Question: this is the heatmap of the question. Each task can only be assigned to one person, and each person can only be assigned one task. How to allocate to maximize total profit? (all profits are multiples of ten), and output the maximum profit.
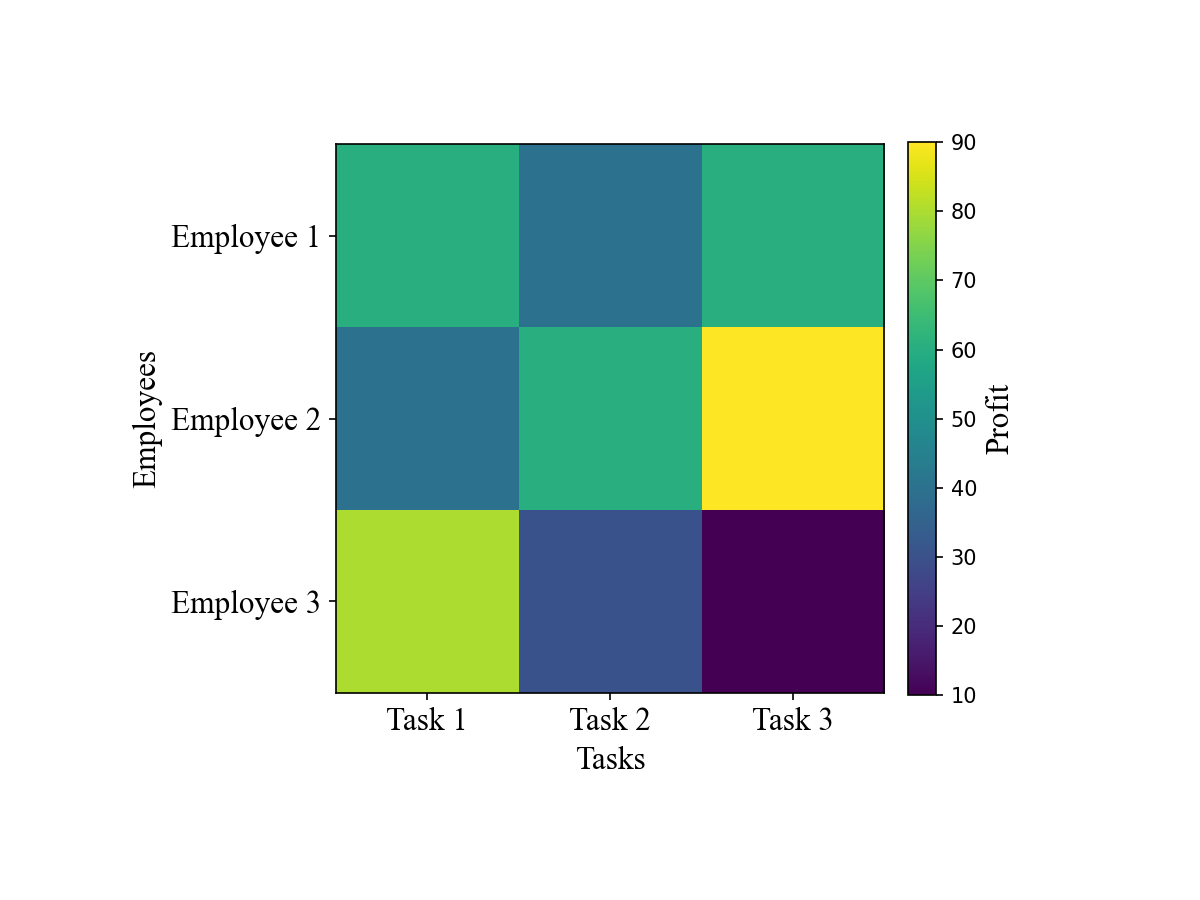
Answer: 210